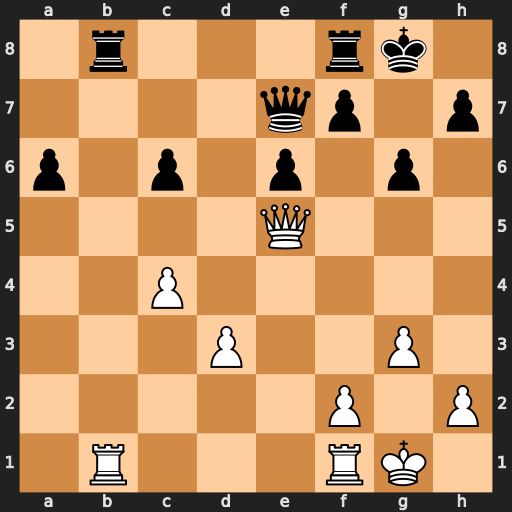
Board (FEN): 1r3rk1/4qp1p/p1p1p1p1/4Q3/2P5/3P2P1/5P1P/1R3RK1
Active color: w
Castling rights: -
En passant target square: -
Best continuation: Rxb8 Rxb8 Qxb8+